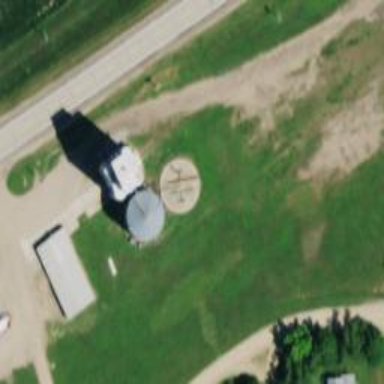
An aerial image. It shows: Silo.